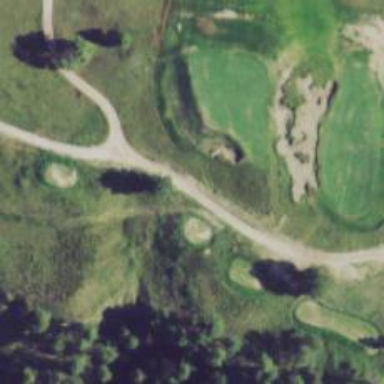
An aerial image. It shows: Footway that resembles golf path.